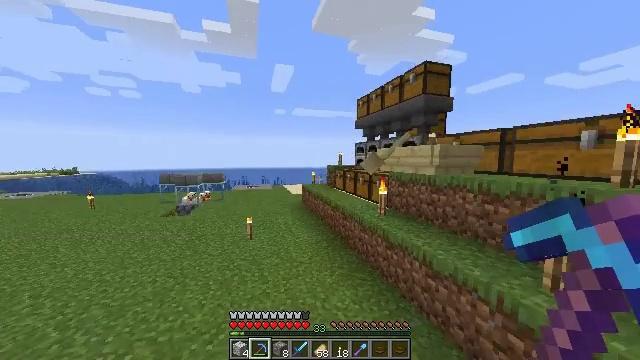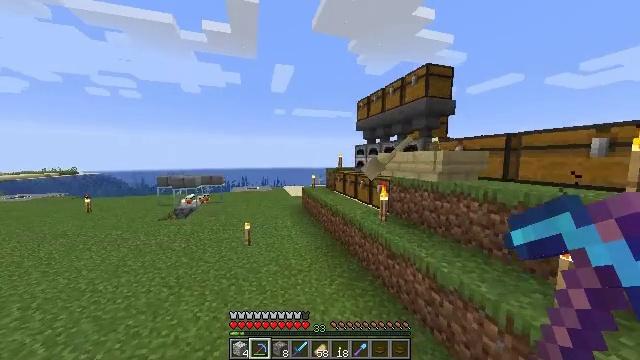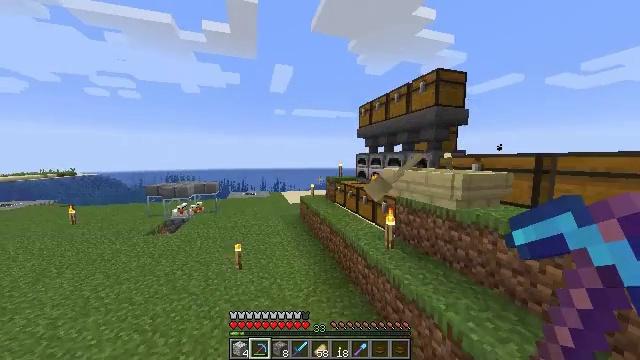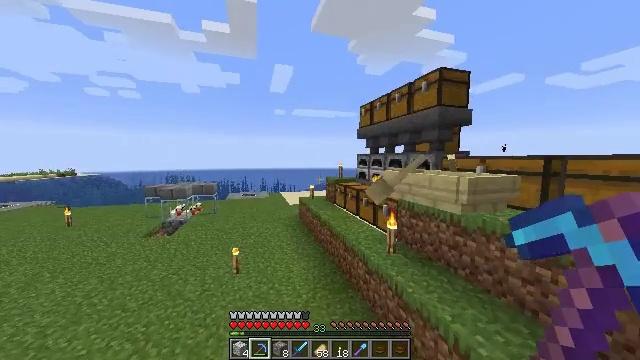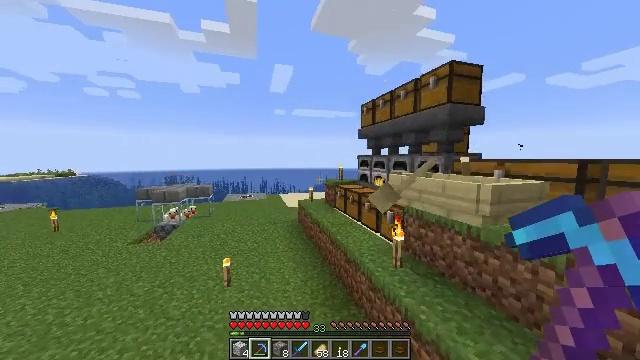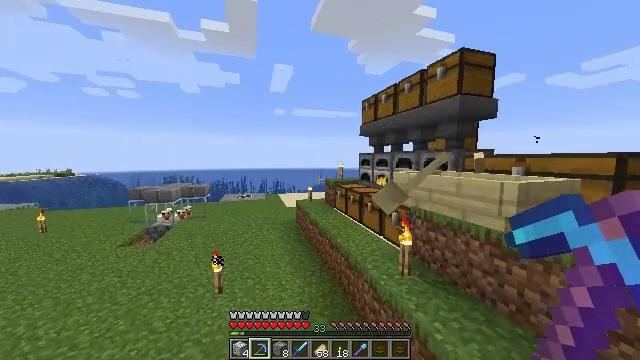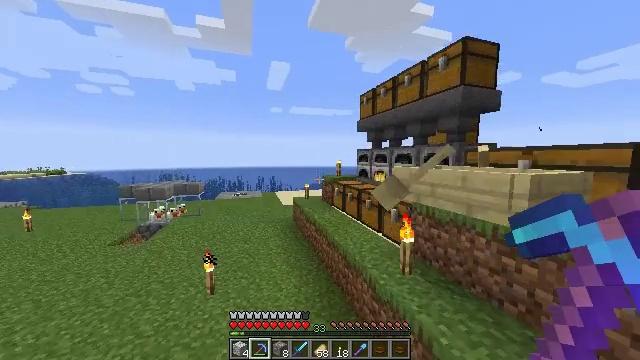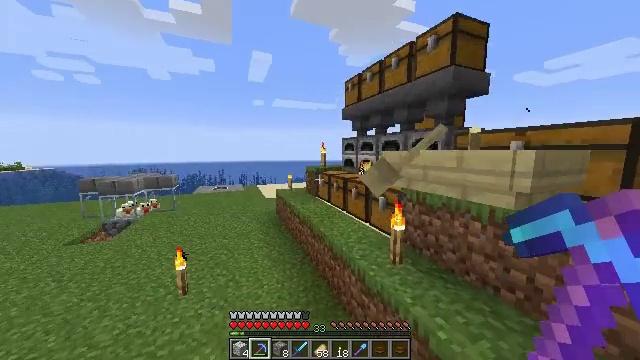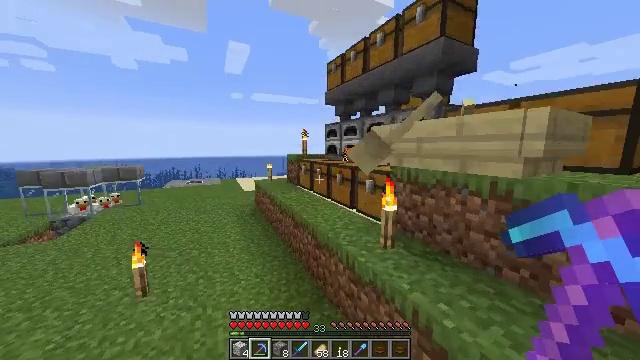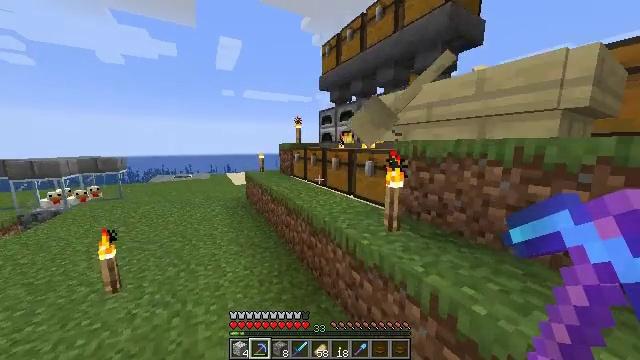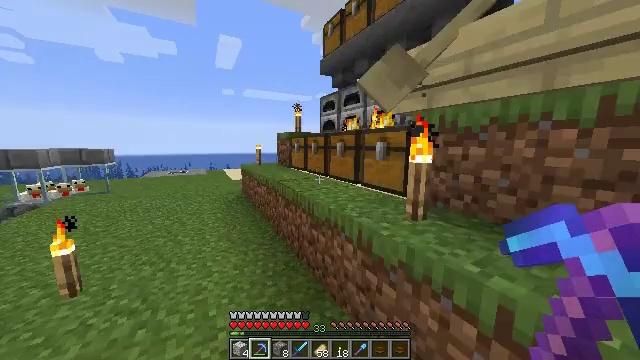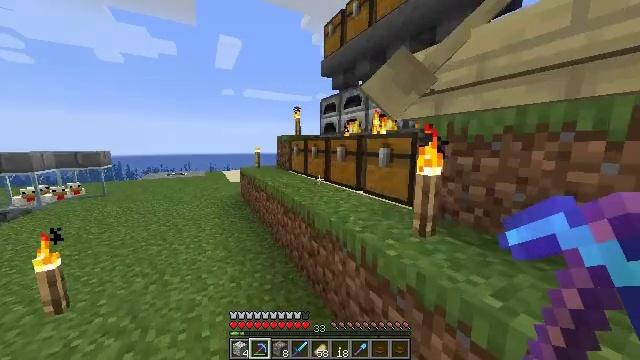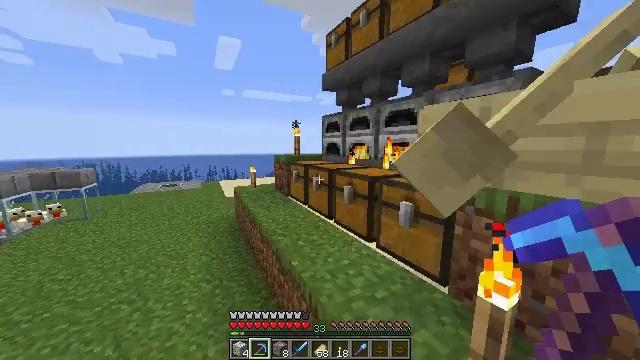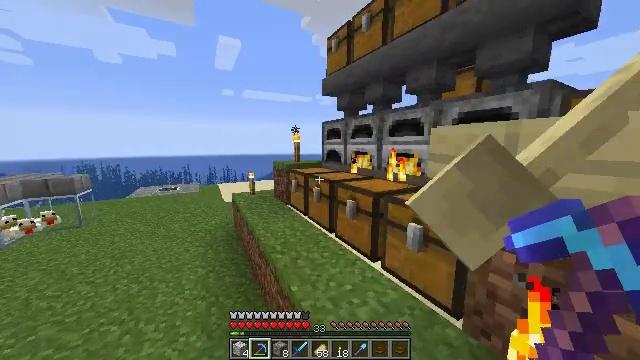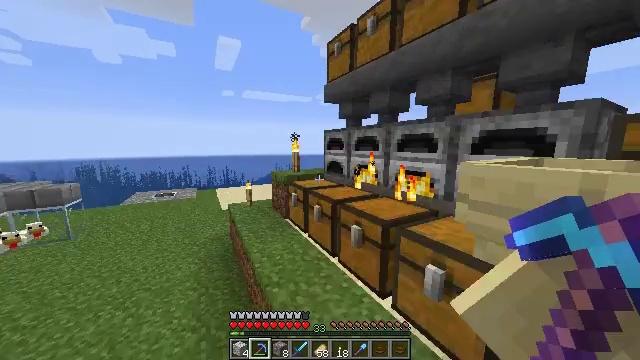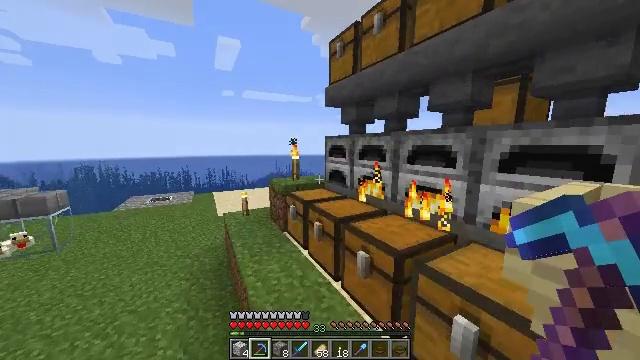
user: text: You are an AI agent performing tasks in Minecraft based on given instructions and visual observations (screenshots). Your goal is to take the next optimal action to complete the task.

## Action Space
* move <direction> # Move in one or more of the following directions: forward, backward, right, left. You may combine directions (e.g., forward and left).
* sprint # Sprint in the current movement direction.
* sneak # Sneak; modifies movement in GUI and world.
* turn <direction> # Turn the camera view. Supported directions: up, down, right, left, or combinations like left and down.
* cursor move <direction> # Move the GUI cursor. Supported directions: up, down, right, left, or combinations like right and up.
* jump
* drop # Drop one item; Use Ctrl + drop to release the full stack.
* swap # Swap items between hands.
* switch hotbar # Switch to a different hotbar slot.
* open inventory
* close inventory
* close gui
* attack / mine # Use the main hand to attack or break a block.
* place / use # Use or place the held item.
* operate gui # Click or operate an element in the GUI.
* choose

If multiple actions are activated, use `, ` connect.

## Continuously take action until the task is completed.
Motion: motion action
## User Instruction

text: Obtain a diamond hoe by crafting it with specific materials.
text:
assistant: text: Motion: move forward, jump
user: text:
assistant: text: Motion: move forward, jump
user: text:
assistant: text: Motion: move forward, jump
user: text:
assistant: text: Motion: move forward, jump
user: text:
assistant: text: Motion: move forward, jump
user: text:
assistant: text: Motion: move forward, jump
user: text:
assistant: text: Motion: move forward, turn right and down, jump
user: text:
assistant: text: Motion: move forward, turn right and down, jump
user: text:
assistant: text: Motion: move forward, sprint, turn right, jump
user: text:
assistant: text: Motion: move forward, sprint, jump
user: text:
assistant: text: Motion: move forward, sprint, jump
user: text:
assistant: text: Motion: move forward, sprint, jump
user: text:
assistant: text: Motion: move forward, jump
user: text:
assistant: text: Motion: move forward, jump
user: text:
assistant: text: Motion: move forward, jump
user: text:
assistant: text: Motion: move forward, jump
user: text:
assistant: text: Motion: move forward, turn right, jump
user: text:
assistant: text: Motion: move forward, turn right
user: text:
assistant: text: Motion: move forward, turn right
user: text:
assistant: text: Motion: move forward, turn right
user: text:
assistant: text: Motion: move forward, turn right
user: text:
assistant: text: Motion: turn right and up
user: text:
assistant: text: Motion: turn right and up
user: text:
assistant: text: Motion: turn right and up
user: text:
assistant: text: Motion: turn right and up
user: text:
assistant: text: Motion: turn right and up
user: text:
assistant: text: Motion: turn right and up
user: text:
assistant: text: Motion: turn right and up
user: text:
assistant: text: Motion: turn right and up
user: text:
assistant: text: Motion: turn right and up